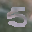
Label: 5